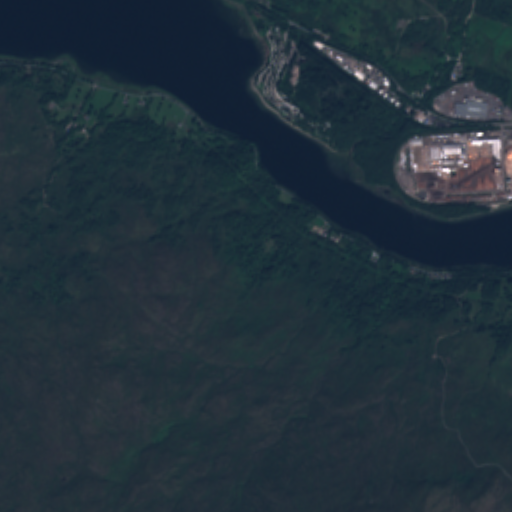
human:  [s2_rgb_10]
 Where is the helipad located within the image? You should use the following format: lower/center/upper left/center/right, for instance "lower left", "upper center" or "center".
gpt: The helipad is located in the center right of the image.
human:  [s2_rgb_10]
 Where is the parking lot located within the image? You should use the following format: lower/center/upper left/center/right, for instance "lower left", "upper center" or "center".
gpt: The parking lot is located in the upper right of the image.
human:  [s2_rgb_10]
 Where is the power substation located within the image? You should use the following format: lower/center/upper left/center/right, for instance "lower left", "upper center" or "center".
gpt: The power substation is located in the upper right of the image.
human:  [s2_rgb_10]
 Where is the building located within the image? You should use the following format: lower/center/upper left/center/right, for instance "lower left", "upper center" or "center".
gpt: There is no building in the image.